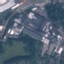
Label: Industrial